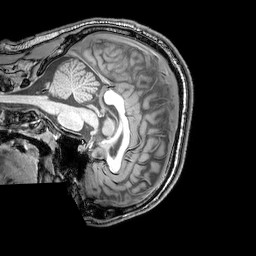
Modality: T1w
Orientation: sagittal
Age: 23
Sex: male
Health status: healthy
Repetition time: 0.081 s
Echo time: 0.037 s